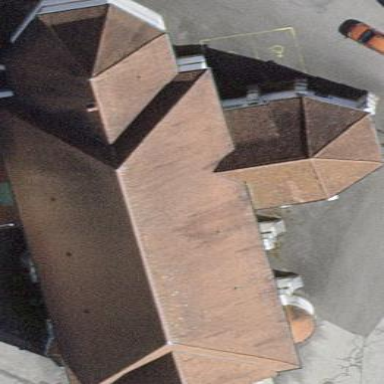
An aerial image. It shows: Building that serves as place of worship.